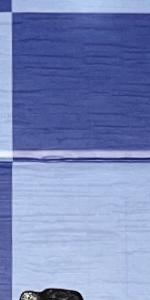
Label: Empty